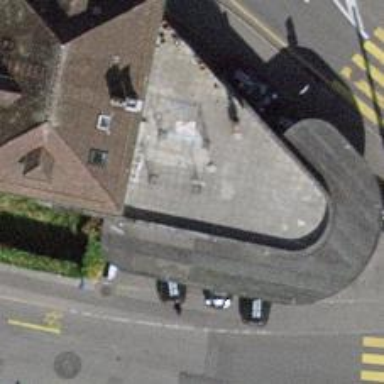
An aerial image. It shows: Restaurant.